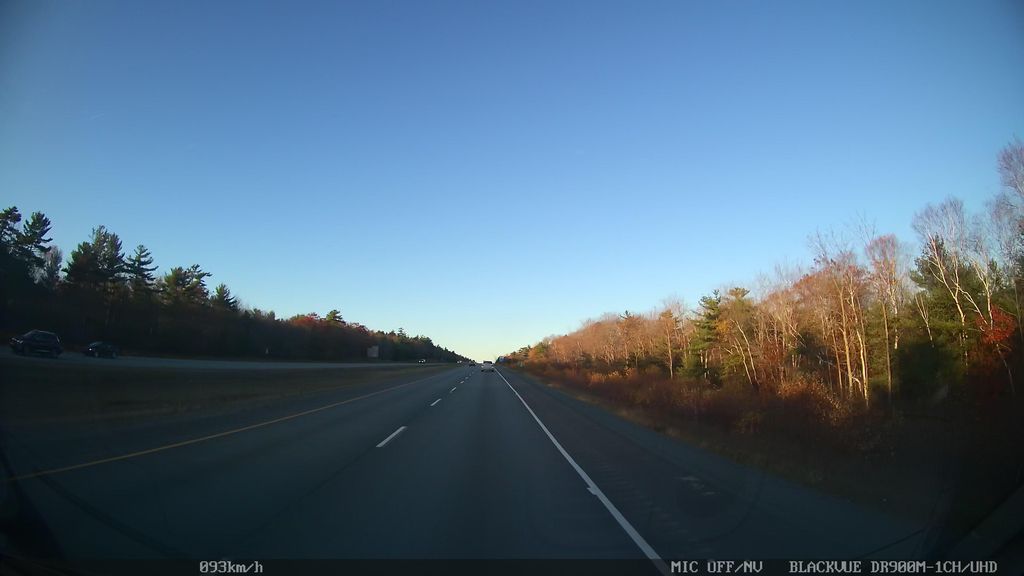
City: halifax